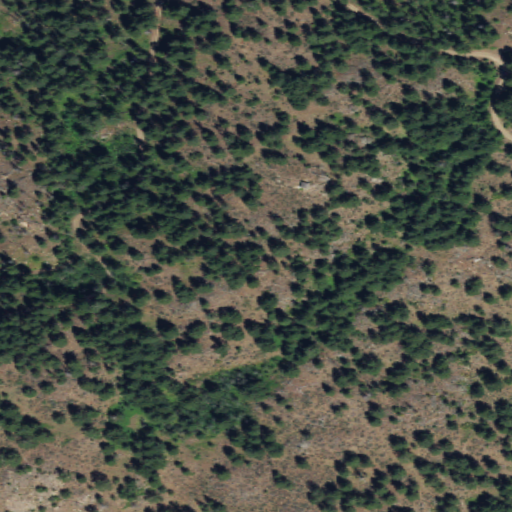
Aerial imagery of mountain in Washington named Whitmore Mountain containing evergreen forest, shrub, open development, and grassland